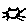
Label: cat